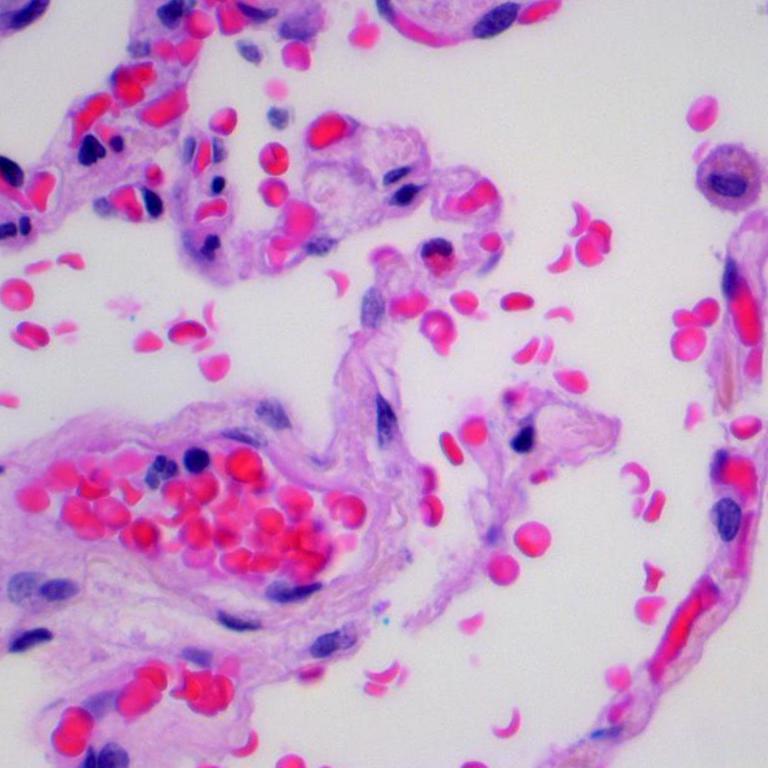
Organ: lung
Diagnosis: benign